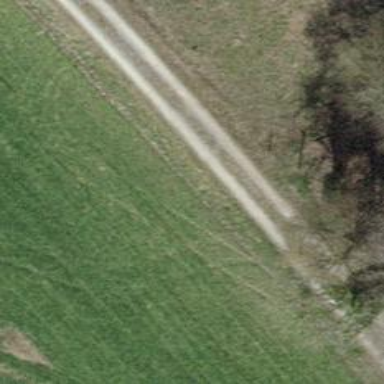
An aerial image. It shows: Pebblestone track with grade2 quality.